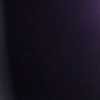
Label: space